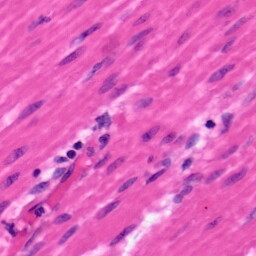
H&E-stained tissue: Pancreatic